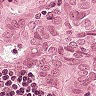
Metastatic tissue present: yes